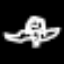
Label: angel